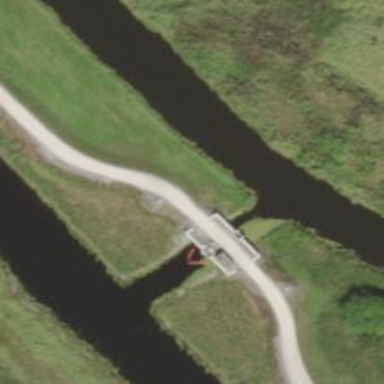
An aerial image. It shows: Canal.